Field crop: maize
Growth stage: 2
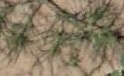
Species: salsola